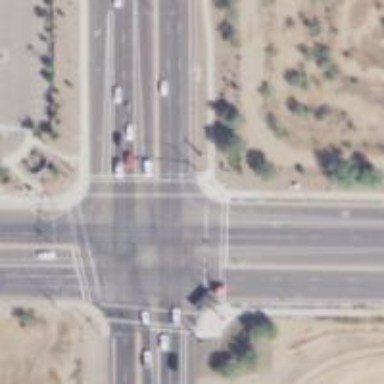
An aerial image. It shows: Solid stop line on the road.